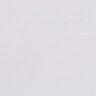
Metastatic tissue present: no